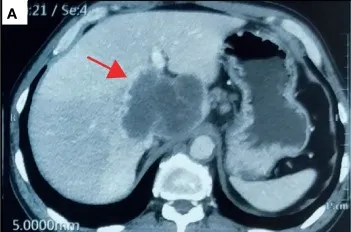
Computed tomography (CT) scans revealed the changes of the primary lesion over time. (A) CT results (December 5, 2019) before first-line therapy (sintilimab combined with gemcitabine plus cisplatin).
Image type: radiology (ct)